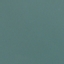
Land use / land cover: SeaLake